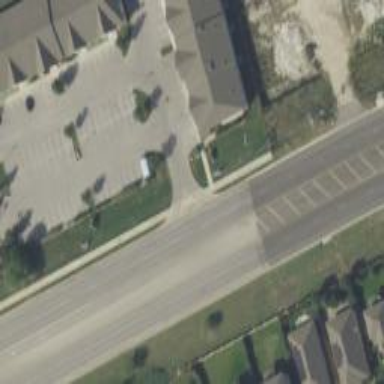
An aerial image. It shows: Paved parking area.